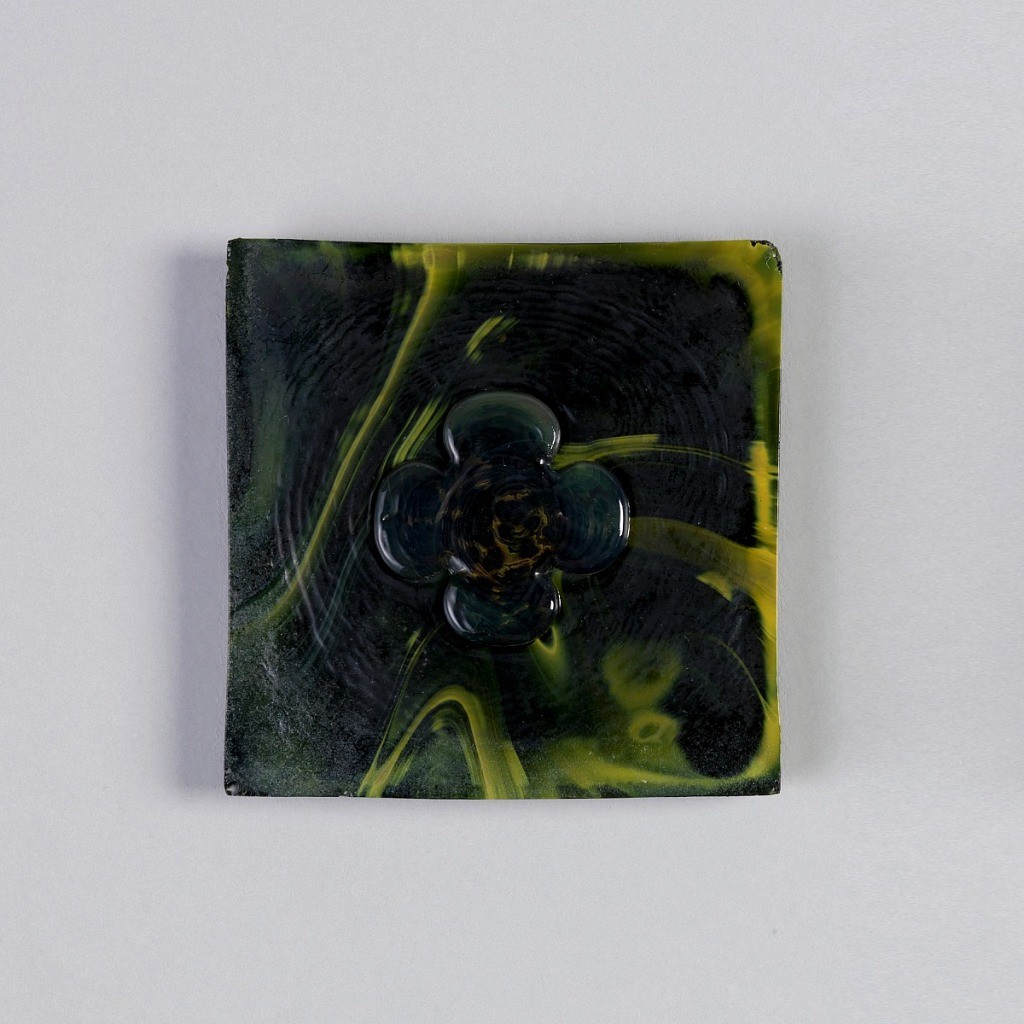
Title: Tile with Quatrefoil Design
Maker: Louis Comfort Tiffany, American, 1848–1933
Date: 1880–90
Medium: glass
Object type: tile
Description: Square tile of green and yellow variegated glass, with quatrefoil in relief on face. Back has raised parallel strips and grips in four corners.